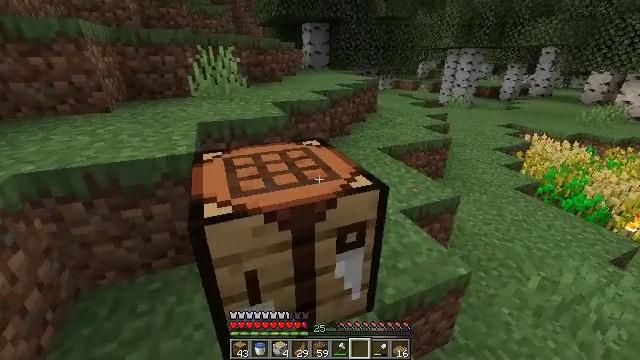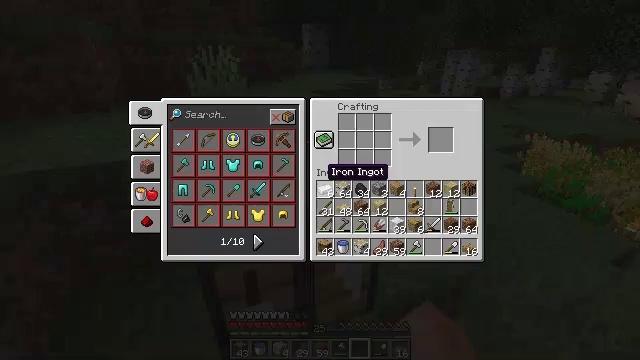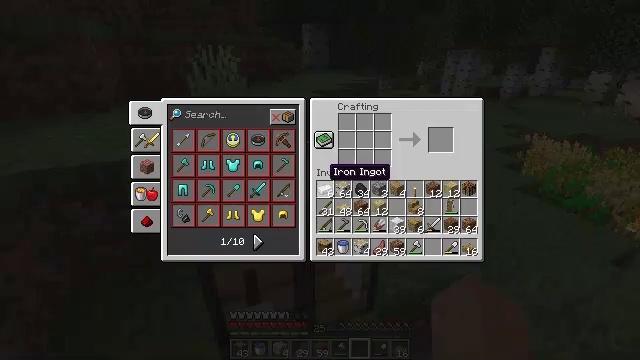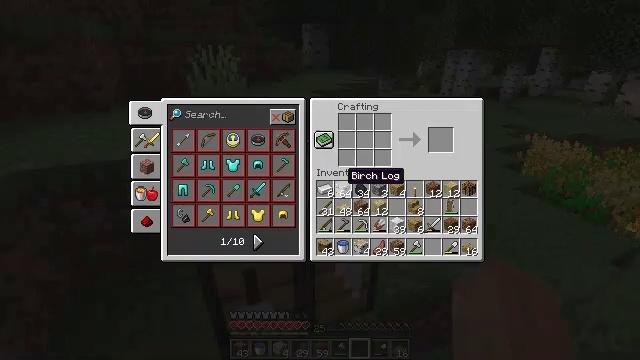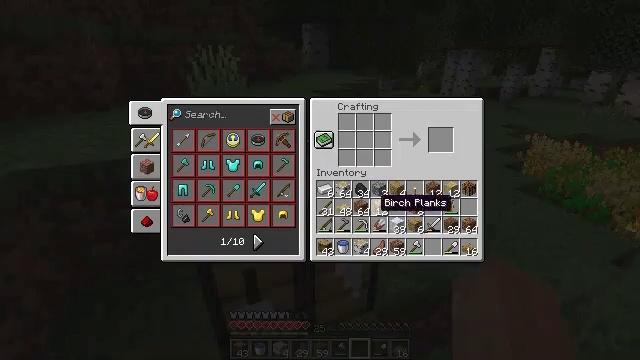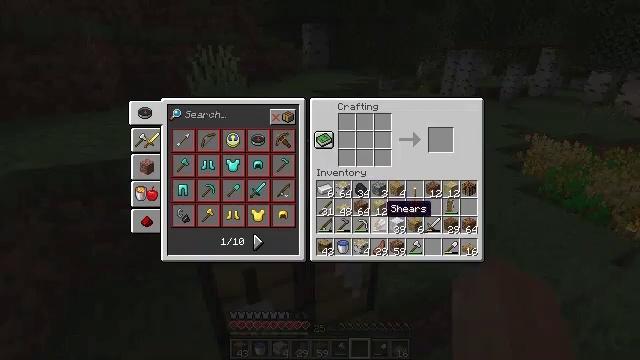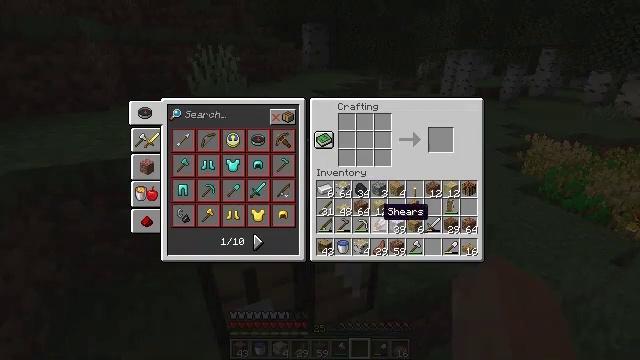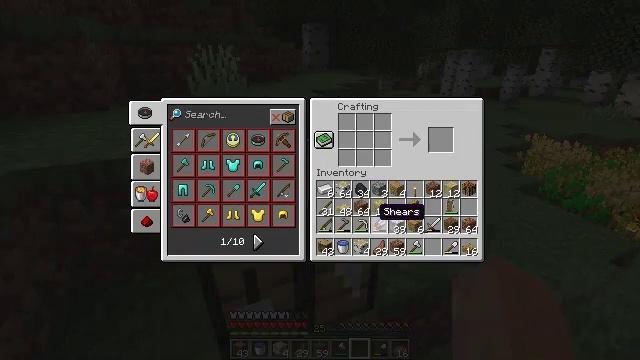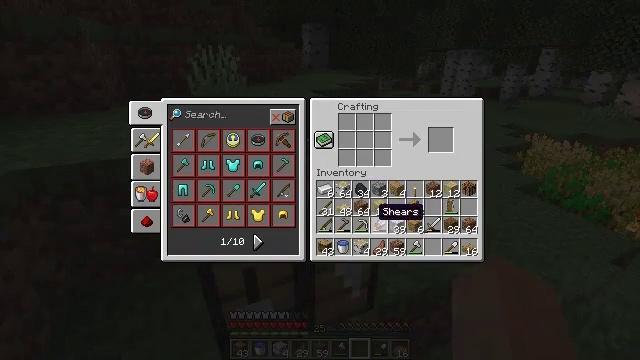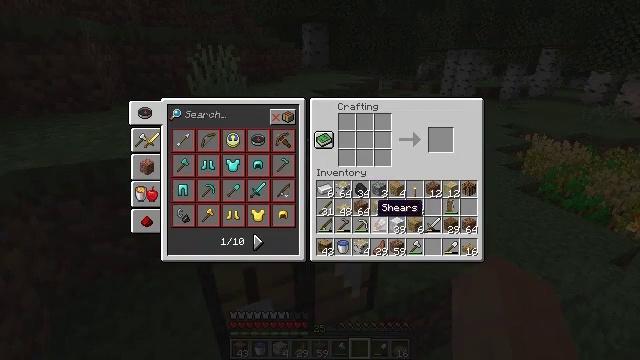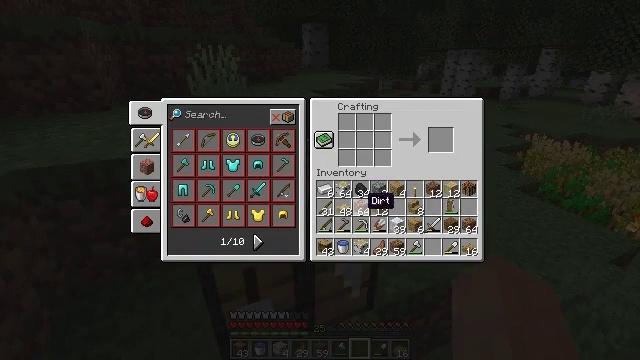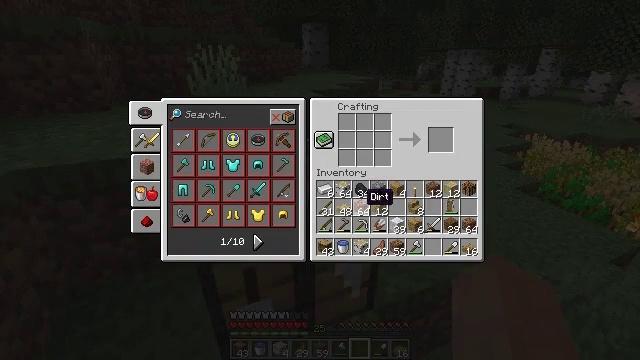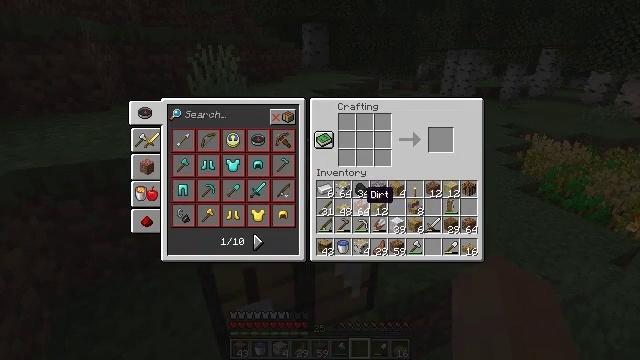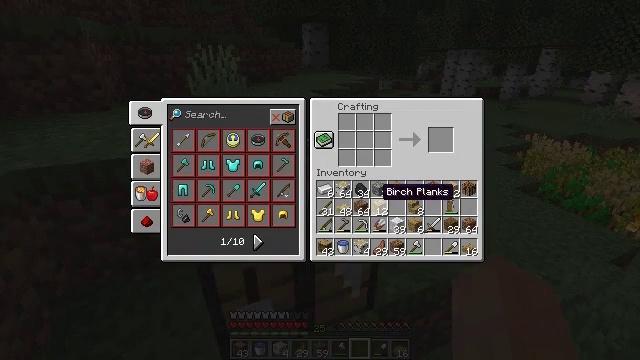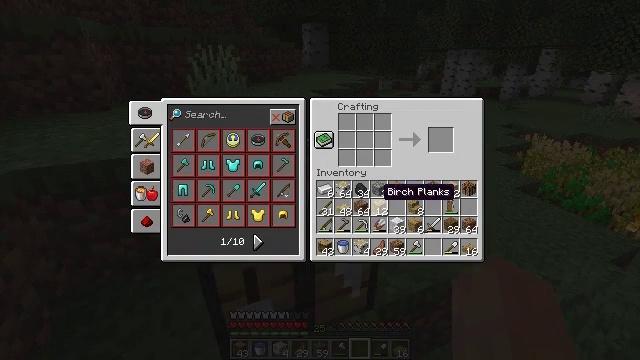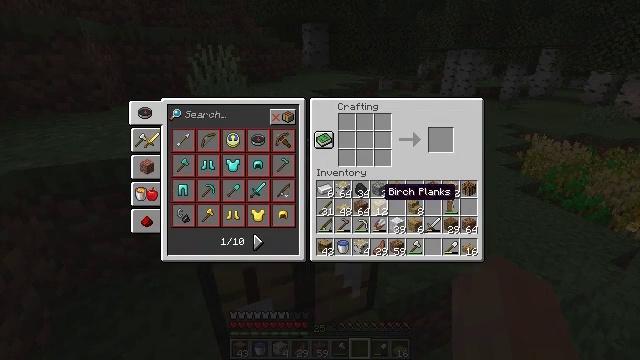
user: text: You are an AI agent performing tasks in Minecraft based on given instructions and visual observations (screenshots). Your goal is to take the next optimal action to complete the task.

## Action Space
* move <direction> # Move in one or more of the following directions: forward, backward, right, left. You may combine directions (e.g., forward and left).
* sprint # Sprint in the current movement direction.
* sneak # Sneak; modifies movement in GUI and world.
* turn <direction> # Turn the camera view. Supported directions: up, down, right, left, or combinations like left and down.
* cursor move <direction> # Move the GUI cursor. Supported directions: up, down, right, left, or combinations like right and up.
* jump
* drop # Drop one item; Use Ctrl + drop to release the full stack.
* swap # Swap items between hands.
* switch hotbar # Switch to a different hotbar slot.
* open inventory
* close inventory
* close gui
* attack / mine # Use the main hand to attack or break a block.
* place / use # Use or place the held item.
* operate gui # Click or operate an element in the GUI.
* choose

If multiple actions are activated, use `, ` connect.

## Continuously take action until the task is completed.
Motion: motion action
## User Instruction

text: Open the crafting table and make a birch fence.
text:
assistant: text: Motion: open gui
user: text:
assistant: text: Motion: no_op
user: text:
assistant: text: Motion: cursor move right
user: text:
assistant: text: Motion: cursor move right and down
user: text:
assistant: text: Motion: no_op
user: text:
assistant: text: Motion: no_op
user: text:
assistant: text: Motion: no_op
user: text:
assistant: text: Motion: no_op
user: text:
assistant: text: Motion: no_op
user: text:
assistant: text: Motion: cursor move left and up
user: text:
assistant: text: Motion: no_op
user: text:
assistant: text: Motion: no_op
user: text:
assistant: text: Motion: cursor move right
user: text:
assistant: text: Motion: no_op
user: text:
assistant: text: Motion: no_op
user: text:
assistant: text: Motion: no_op
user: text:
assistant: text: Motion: no_op
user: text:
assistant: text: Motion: cursor move left
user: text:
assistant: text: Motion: cursor move left
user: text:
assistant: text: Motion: no_op
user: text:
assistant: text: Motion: no_op
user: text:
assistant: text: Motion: no_op
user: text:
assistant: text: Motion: no_op
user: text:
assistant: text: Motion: no_op
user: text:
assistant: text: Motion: no_op
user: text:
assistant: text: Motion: no_op
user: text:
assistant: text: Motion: no_op
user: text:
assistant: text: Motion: operate gui
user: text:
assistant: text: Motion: operate gui
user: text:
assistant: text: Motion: cursor move up